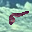
Label: 5